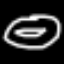
Label: donut